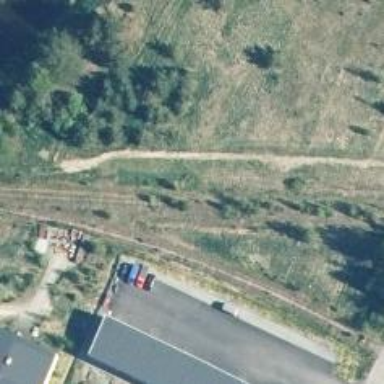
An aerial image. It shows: Railway spur service.